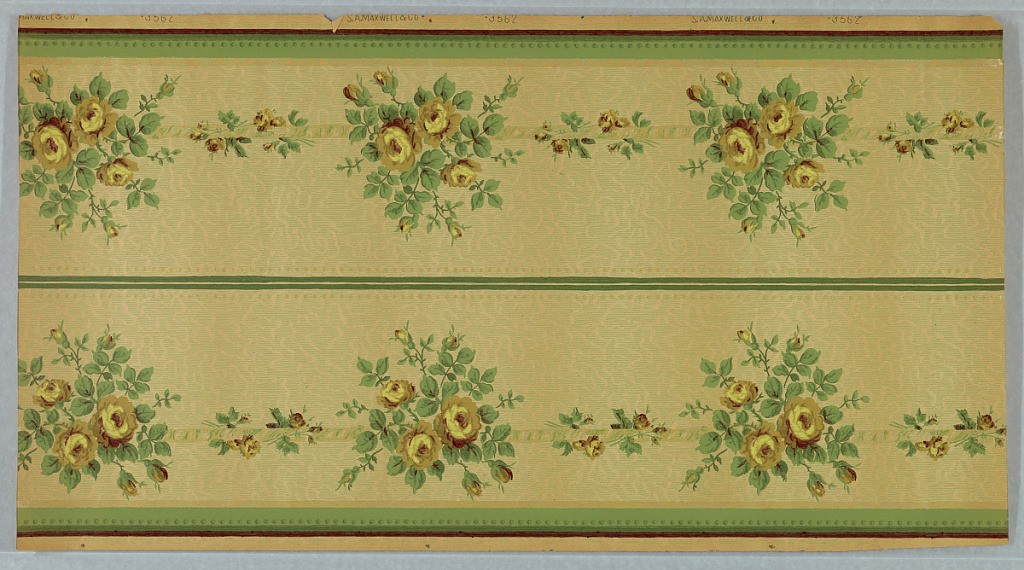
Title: Frieze
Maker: Maxwell & Co., S.A., Chicago, Illinois, USA
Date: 1905–1915
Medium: Machine-printed paper, liquid mica
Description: Printed two across. Mica frieze with bunches of yellow roses reflected over a horizontal, green-line divide. Bunches of flowers are linked with ribbons decorated with more roses and leaves, and page is bordered by brown lines and beaded green lines. Flowers and borders are printed over a textural squiggle background. Design is machine-printed in shades of yellow, green and brown on a tan ground.